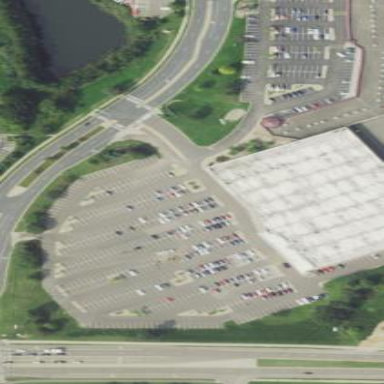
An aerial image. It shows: Retail building that houses department store.